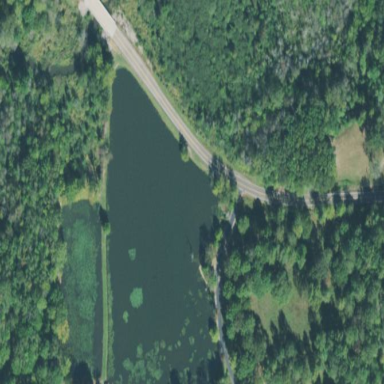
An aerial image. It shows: Pond surrounded by natural water.